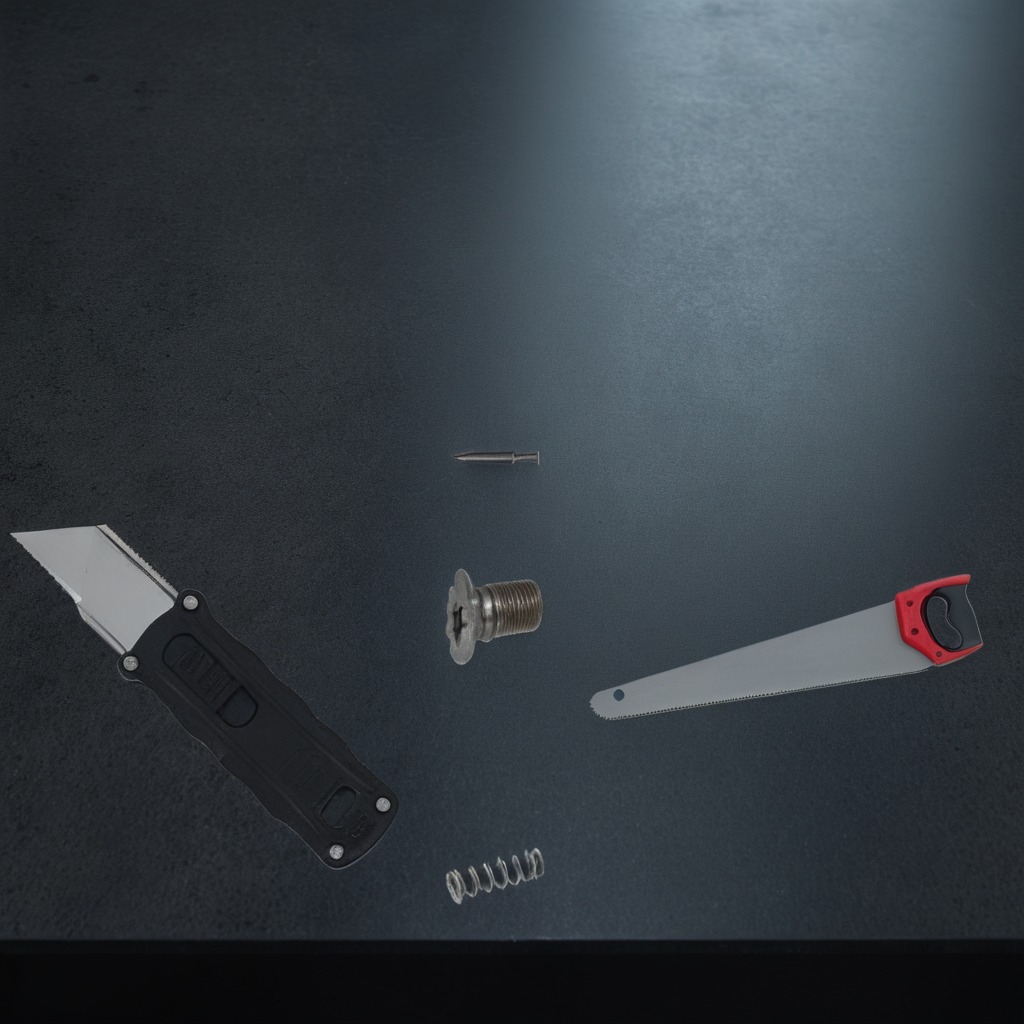
A utility knife, a metal machine screw, an iron nail, a coiled metal spring, and a handheld metal saw are lying on a clean granite table inside a workshop at night.